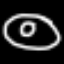
Label: donut